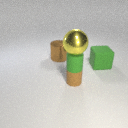
small brown rubber cylinder below large yellow metal sphere